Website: crate-barrel
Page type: billing-address
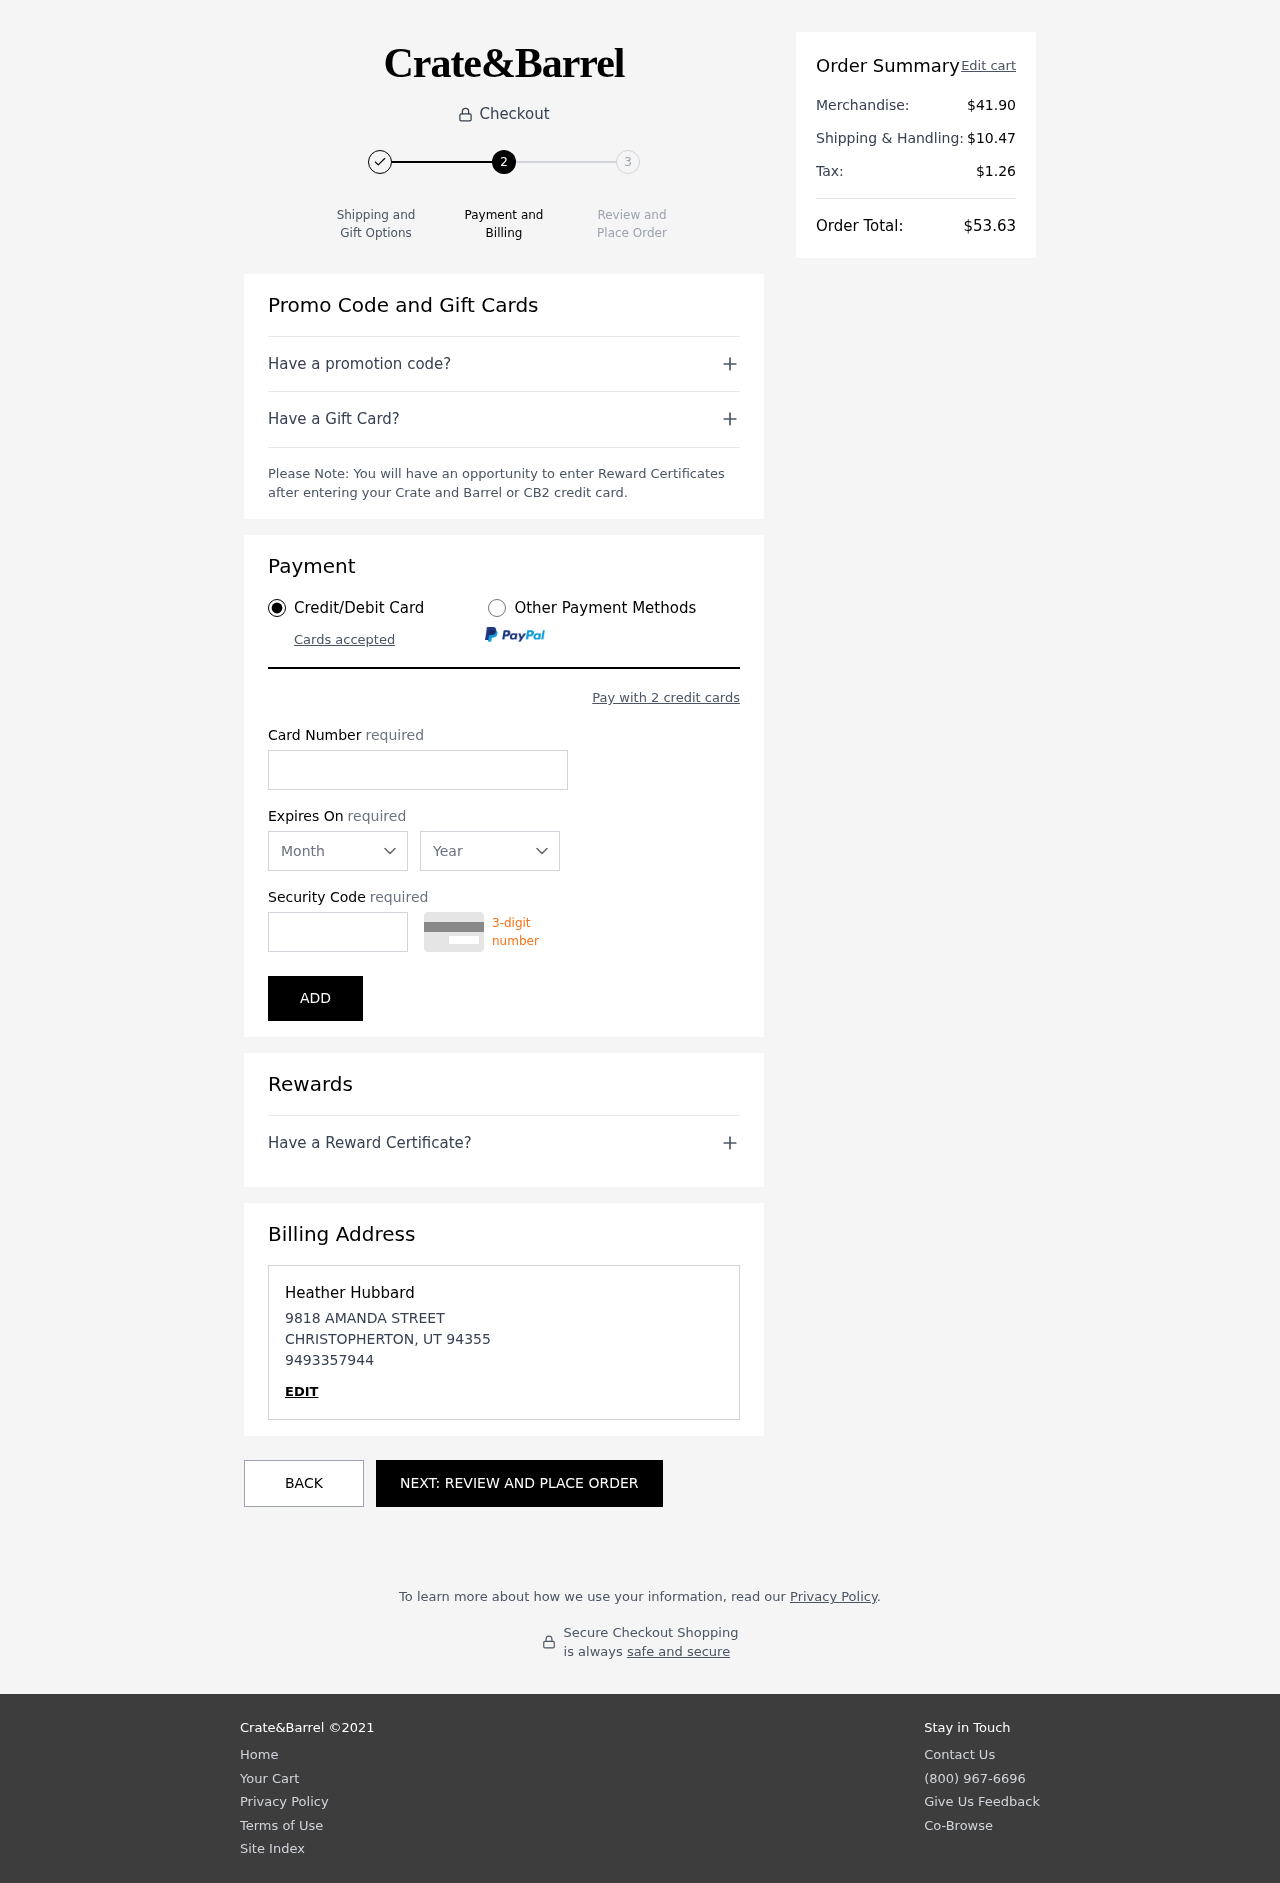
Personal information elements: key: PII_CARD_CVV
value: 546
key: PII_CARD_EXPIRY_MONTH
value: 11
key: PII_CARD_EXPIRY_YEAR
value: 30
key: PII_CARD_NUMBER
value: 6522 0622 4302 7261
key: PII_CITY
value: CHRISTOPHERTON
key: PII_FULLNAME
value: Heather Hubbard
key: PII_PHONE
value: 9493357944
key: PII_POSTCODE
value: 94355
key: PII_STATE_ABBR
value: UT
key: PII_STREET
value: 9818 AMANDA STREET
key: PII_FIRSTNAME
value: Heather
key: PII_LASTNAME
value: Hubbard
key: PII_PHONE_LINE
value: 7944
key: PII_PHONE_SUFFIX
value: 7944
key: PII_POSTCODE_FULL
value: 94355
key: PII_PHONE2
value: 9493357944
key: PII_PHONE3
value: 9493357944
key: PII_FULLNAME2
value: Heather Hubbard
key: PII_FULLNAME3
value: Heather Hubbard
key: PII_FIRSTNAME2
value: Heather
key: PII_FIRSTNAME3
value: Heather
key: PII_LASTNAME2
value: Hubbard
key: PII_LASTNAME3
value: Hubbard
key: PII_FIRSTNAME_DERIVED
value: Heather
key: PII_LASTNAME_DERIVED
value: Hubbard
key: PII_PHONE_NUMERIC
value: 9493357944
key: PII_PHONE_LINE_NUMERIC
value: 7944
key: PII_PHONE_SUFFIX_NUMERIC
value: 7944
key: PII_POSTCODE_NUMERIC
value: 94355
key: PII_PHONE2_NUMERIC
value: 9493357944
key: PII_PHONE3_NUMERIC
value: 9493357944
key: PII_FULLNAME_DERIVED
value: Heather Hubbard
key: PII_NAME_FULL_DERIVED
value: Heather Hubbard
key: PII_PHONE_DIGITS
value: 9493357944
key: PII_PHONE_LAST4
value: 7944
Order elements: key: ORDER_SUBTOTAL
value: $41.90
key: ORDER_SHIPPING_COST
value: $10.47
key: ORDER_TAX
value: $1.26
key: ORDER_TOTAL
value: $53.63